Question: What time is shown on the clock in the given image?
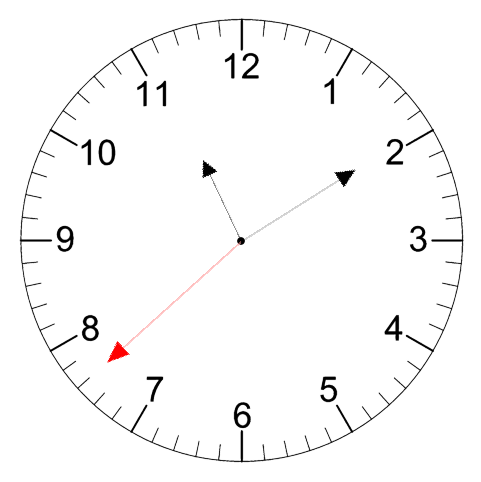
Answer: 11:09:38